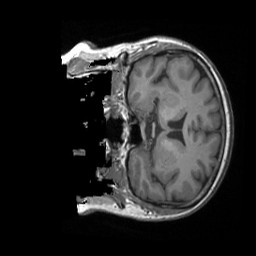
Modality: T1w
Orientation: coronal
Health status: ill
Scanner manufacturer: siemens
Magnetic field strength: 3 T
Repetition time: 1.9 s
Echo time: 0.00247 s